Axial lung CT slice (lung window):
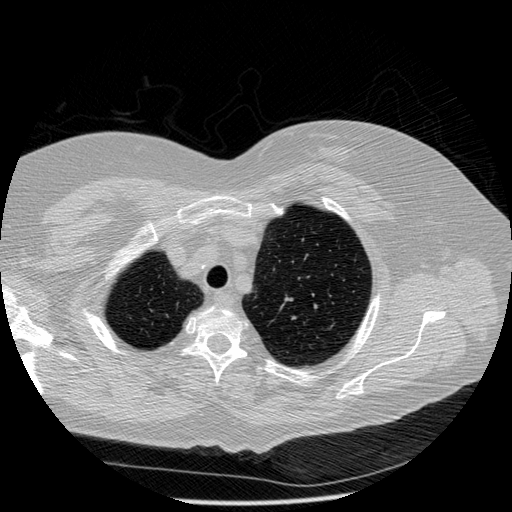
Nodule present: no